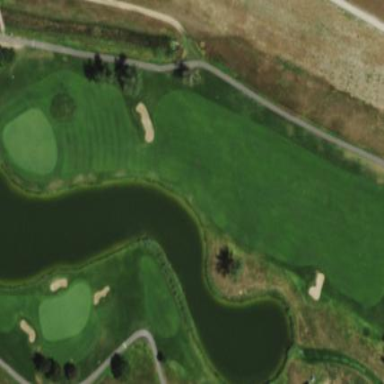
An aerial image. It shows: Water hazard in golf course. The hazard is natural water feature.